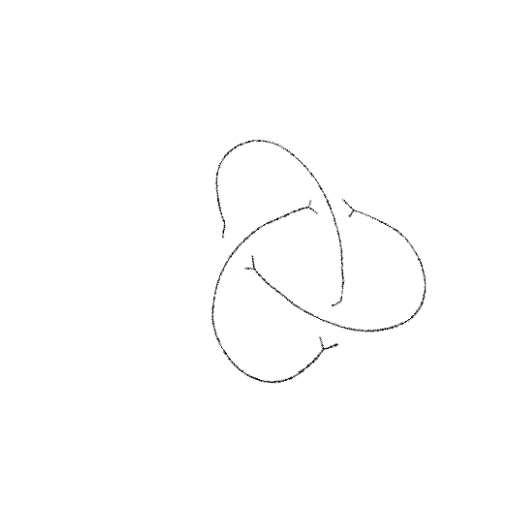
Crossing number: 3